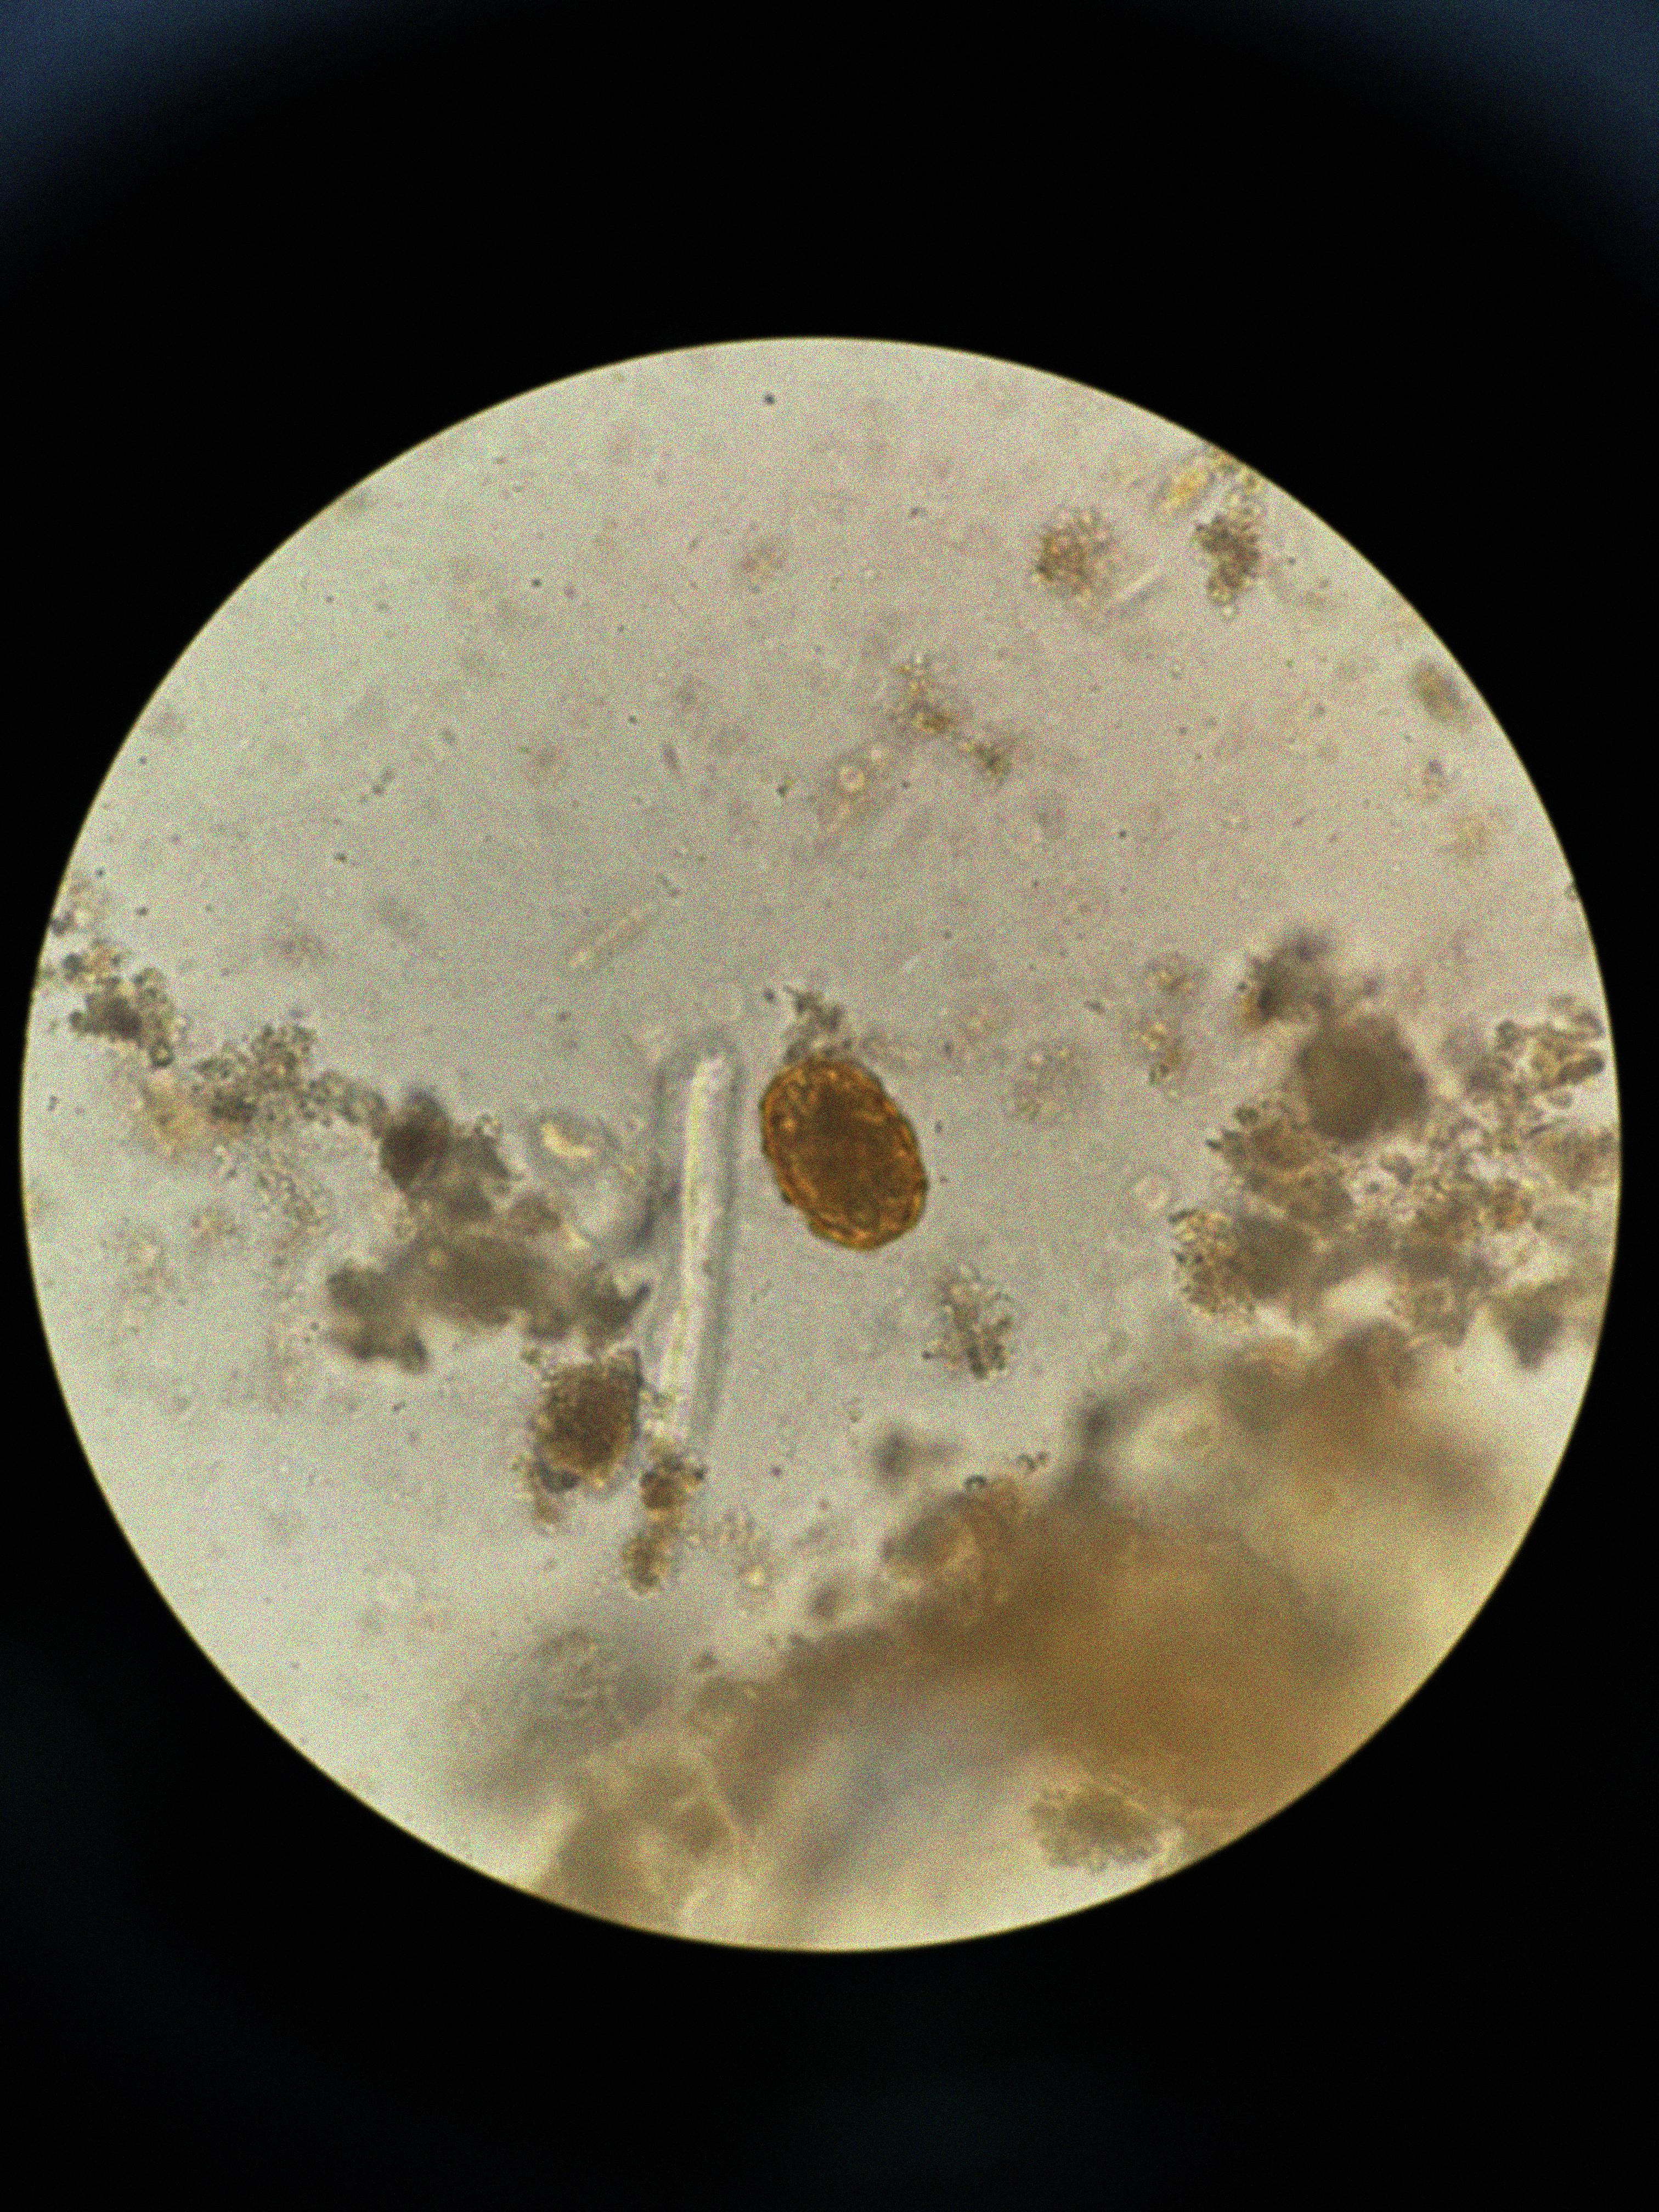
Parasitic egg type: Ascaris lumbricoides